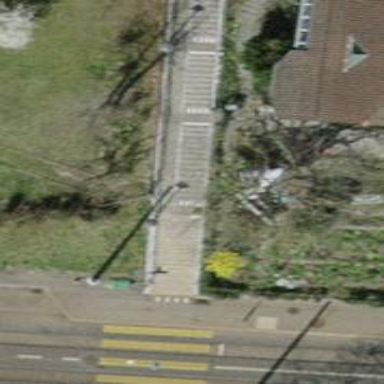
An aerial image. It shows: Flight of steps with sett surface.